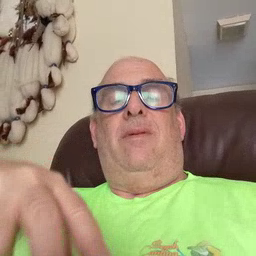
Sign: dance